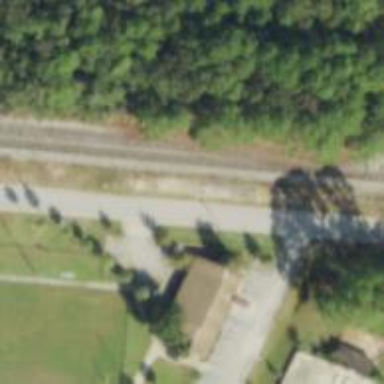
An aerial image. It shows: Railway siding with rails.